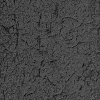
Atmospheric dust classification: not_dusty